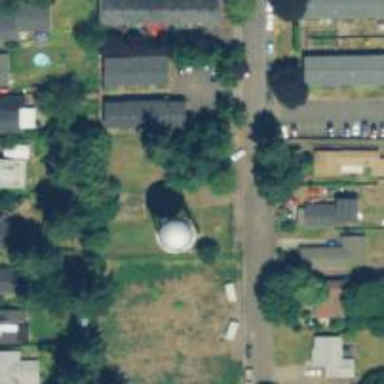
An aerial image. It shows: Water tower that is man-made.